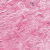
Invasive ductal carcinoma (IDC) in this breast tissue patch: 0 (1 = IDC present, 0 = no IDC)